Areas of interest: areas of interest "Dingxi City Soil and Water Conservation Research Institute"
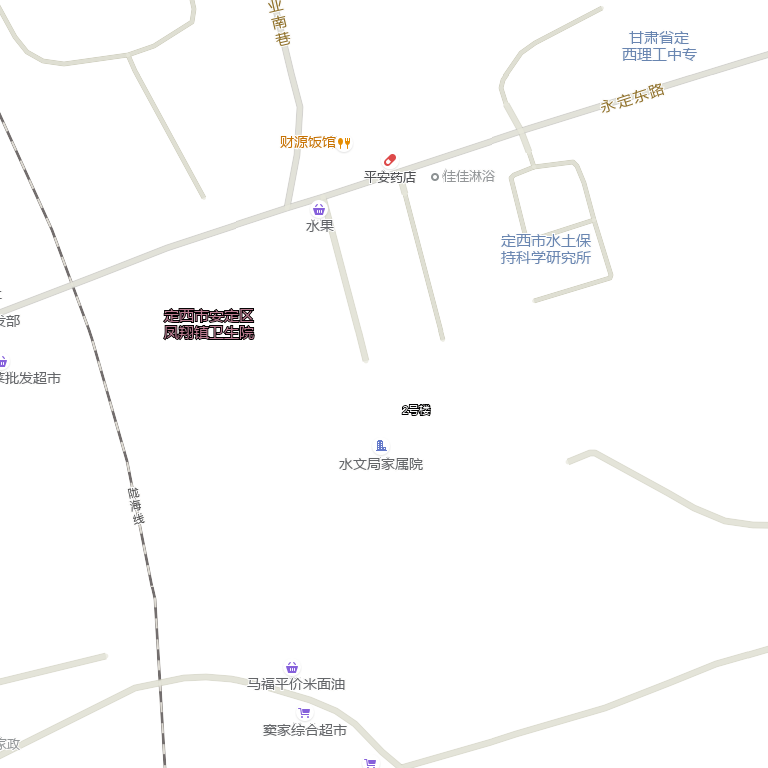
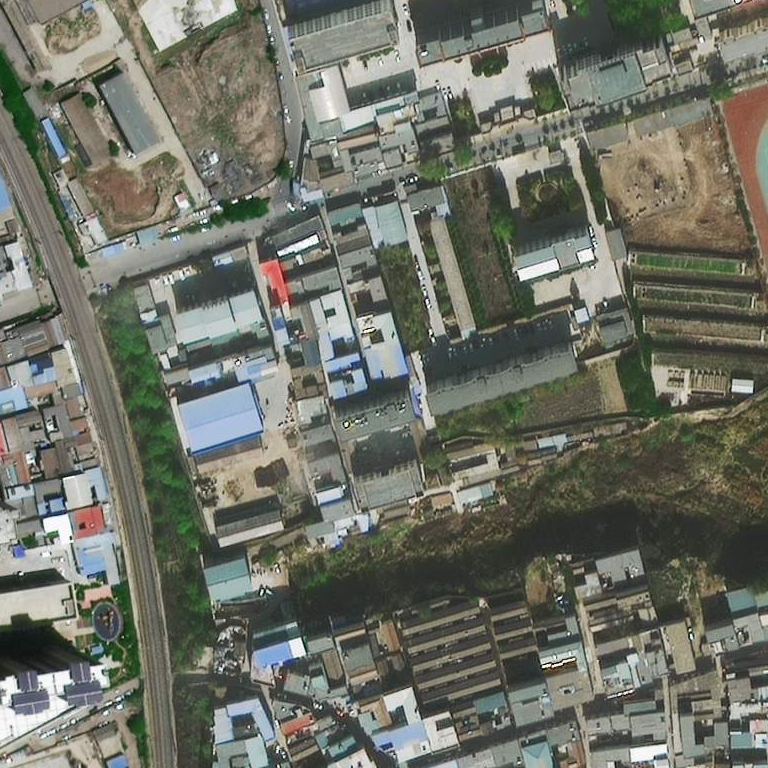